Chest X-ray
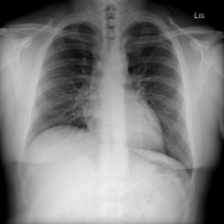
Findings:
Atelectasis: negative
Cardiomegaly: negative
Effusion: negative
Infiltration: negative
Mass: negative
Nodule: negative
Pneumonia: negative
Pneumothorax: negative
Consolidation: negative
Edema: negative
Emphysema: negative
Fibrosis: negative
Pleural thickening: negative
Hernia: negative